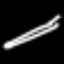
Label: pencil